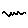
Label: zigzag